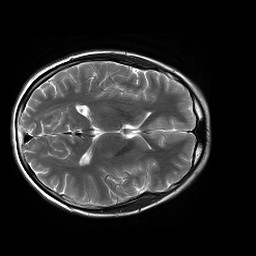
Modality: T2w
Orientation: axial
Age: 21
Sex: female
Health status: healthy
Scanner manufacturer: siemens
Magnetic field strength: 3 T
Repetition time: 4.01 s
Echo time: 0.116 s